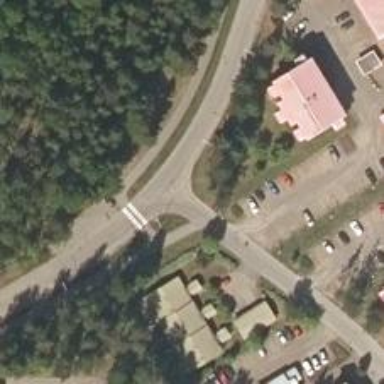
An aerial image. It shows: Asphalt cycleway with uncontrolled zebra crossing.